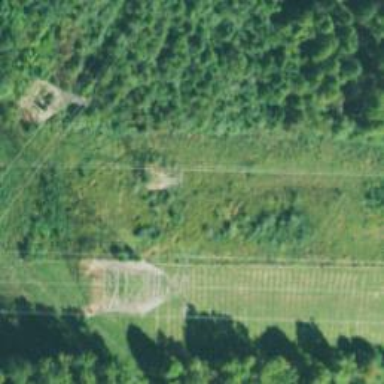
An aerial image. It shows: Lattice structure tower.